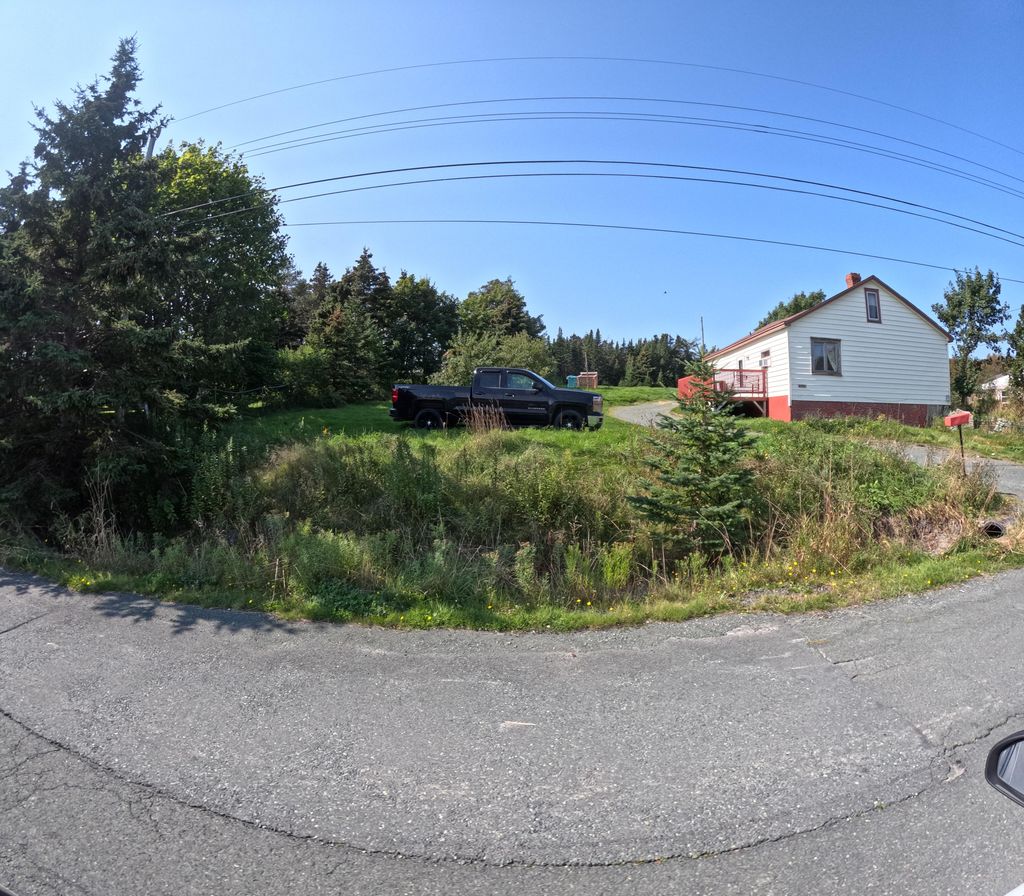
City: st_johns